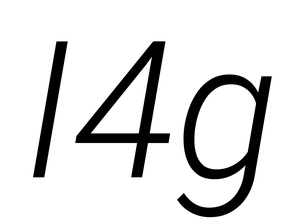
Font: Roboto-Italic_Light_Italic